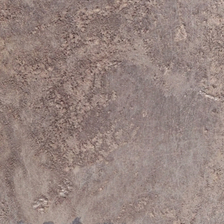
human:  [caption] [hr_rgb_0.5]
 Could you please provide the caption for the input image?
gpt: it is a large piece of bareland .

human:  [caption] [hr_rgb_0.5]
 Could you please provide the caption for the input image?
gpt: it is a large piece of bareland .

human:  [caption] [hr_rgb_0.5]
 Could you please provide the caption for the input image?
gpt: it is a large piece of bareland .

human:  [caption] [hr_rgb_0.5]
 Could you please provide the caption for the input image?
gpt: it is a large piece of bareland .

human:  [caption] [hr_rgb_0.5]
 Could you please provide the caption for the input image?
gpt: it is a large piece of bareland .